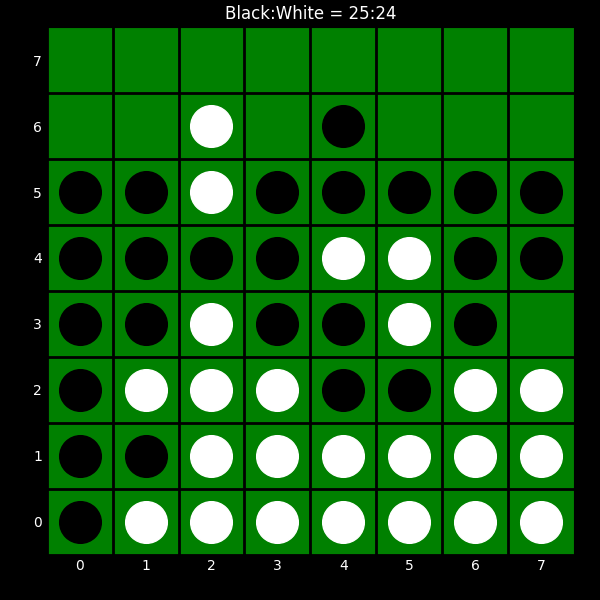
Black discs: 25
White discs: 24